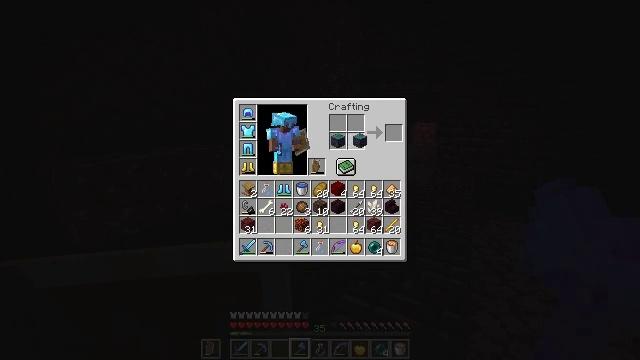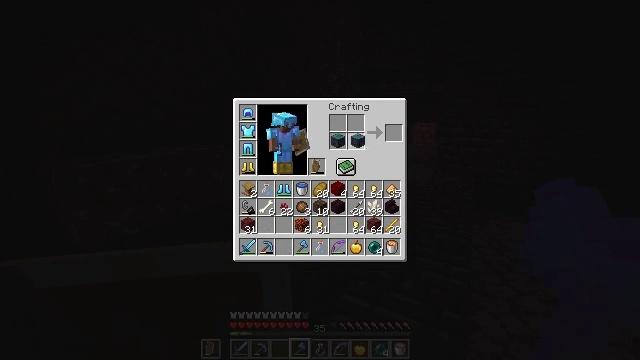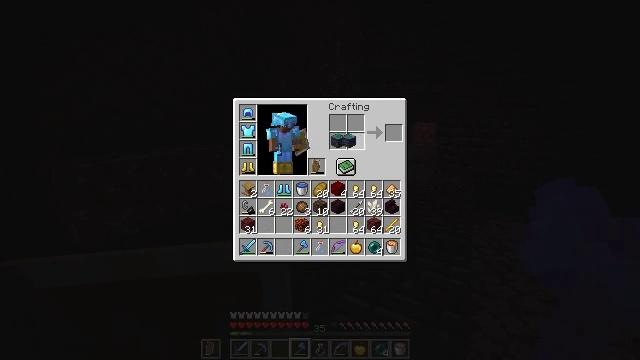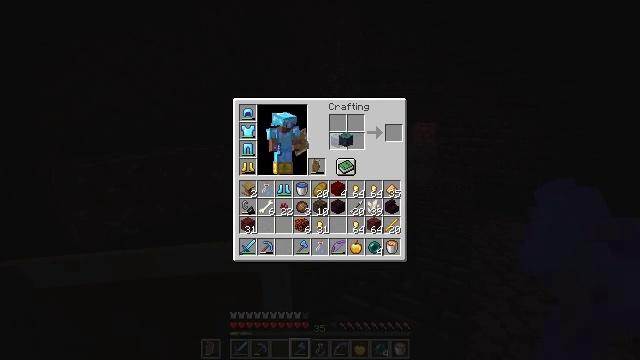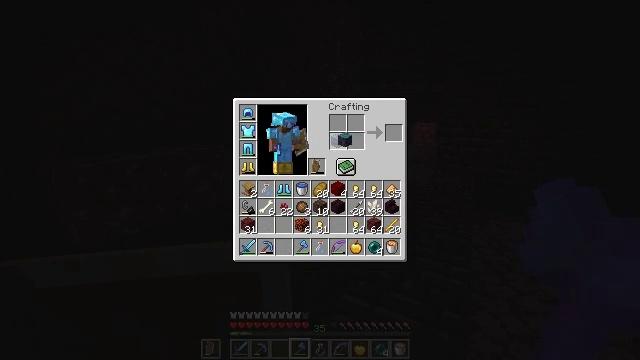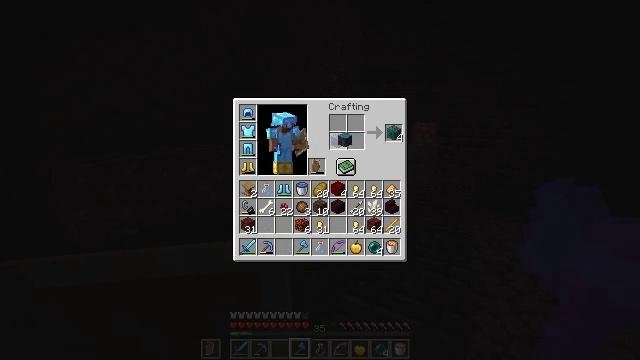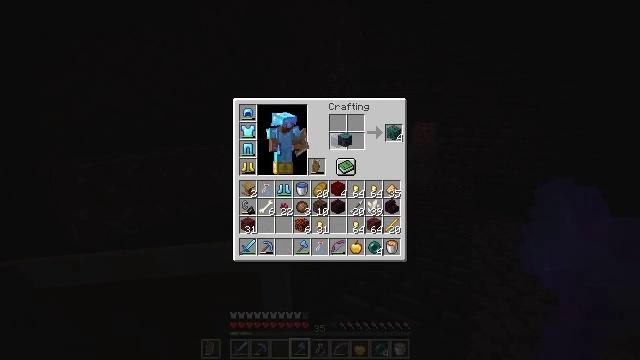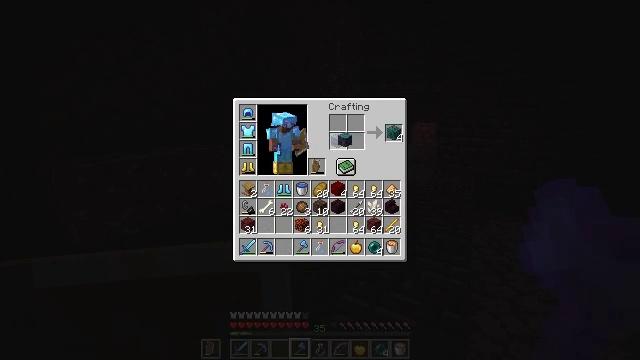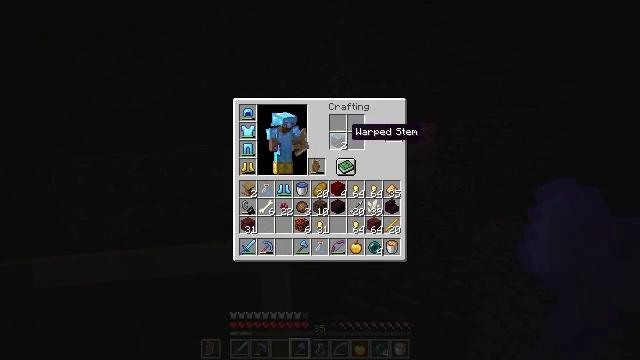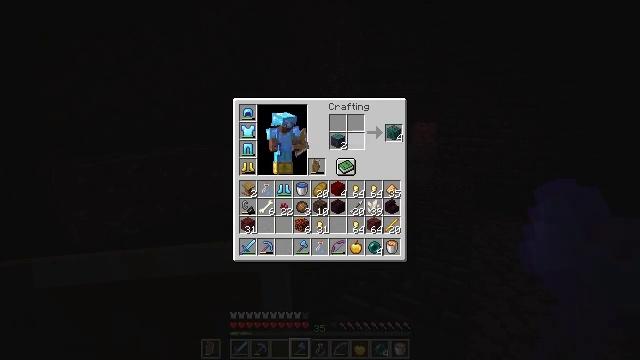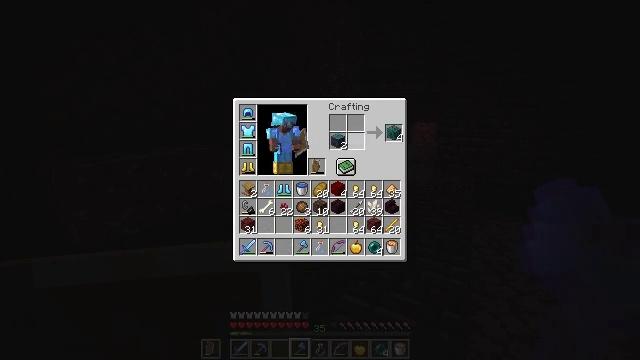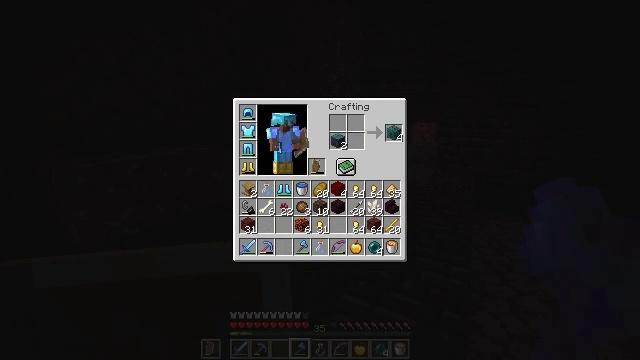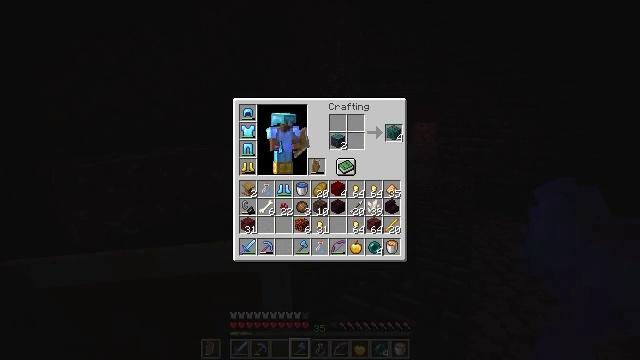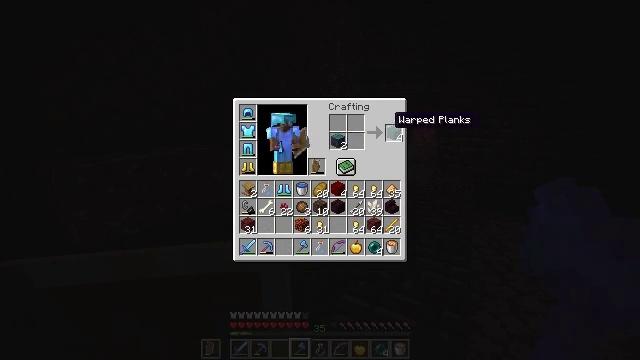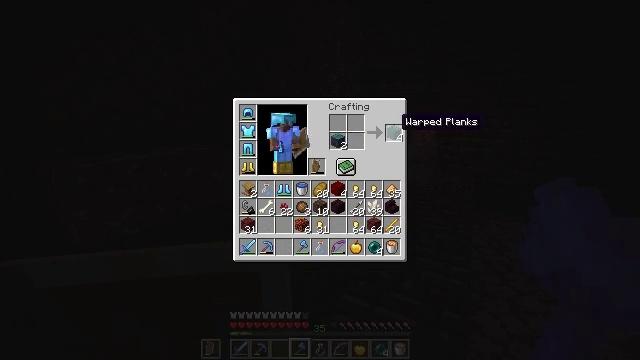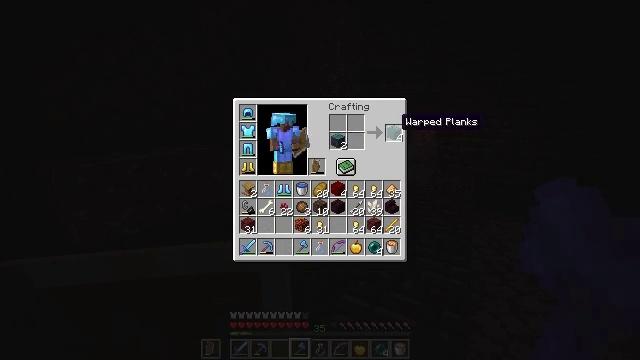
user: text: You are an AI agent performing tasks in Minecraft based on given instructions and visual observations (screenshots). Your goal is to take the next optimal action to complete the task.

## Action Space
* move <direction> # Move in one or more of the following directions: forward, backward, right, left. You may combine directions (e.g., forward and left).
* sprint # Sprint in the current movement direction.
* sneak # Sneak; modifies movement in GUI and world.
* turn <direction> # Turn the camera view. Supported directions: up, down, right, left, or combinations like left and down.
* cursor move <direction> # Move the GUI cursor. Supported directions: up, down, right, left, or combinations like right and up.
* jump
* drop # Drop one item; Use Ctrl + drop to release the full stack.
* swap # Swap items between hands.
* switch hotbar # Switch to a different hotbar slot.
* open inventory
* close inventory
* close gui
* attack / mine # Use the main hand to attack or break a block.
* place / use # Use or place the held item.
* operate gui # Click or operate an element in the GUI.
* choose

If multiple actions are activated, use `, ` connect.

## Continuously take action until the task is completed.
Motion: motion action
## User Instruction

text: Obtain warped planks by crafting warped stem in the crafting grid.
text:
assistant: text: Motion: operate gui
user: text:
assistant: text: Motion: cursor move left, operate gui
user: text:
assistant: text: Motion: no_op
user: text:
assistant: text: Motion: no_op
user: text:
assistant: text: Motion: operate gui
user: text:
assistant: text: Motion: operate gui
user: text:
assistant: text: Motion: operate gui
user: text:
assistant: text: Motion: no_op
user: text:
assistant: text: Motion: no_op
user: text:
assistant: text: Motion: cursor move right
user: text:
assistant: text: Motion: sneak, cursor move right
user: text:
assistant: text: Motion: sneak
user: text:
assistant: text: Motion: sneak
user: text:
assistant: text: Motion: sneak, cursor move right
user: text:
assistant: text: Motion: sneak
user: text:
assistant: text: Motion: sneak
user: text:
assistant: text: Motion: sneak, operate gui
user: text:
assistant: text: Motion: sneak, operate gui
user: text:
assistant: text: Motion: sneak
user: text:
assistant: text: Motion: sneak
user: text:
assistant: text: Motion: cursor move left and down
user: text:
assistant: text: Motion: no_op